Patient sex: M
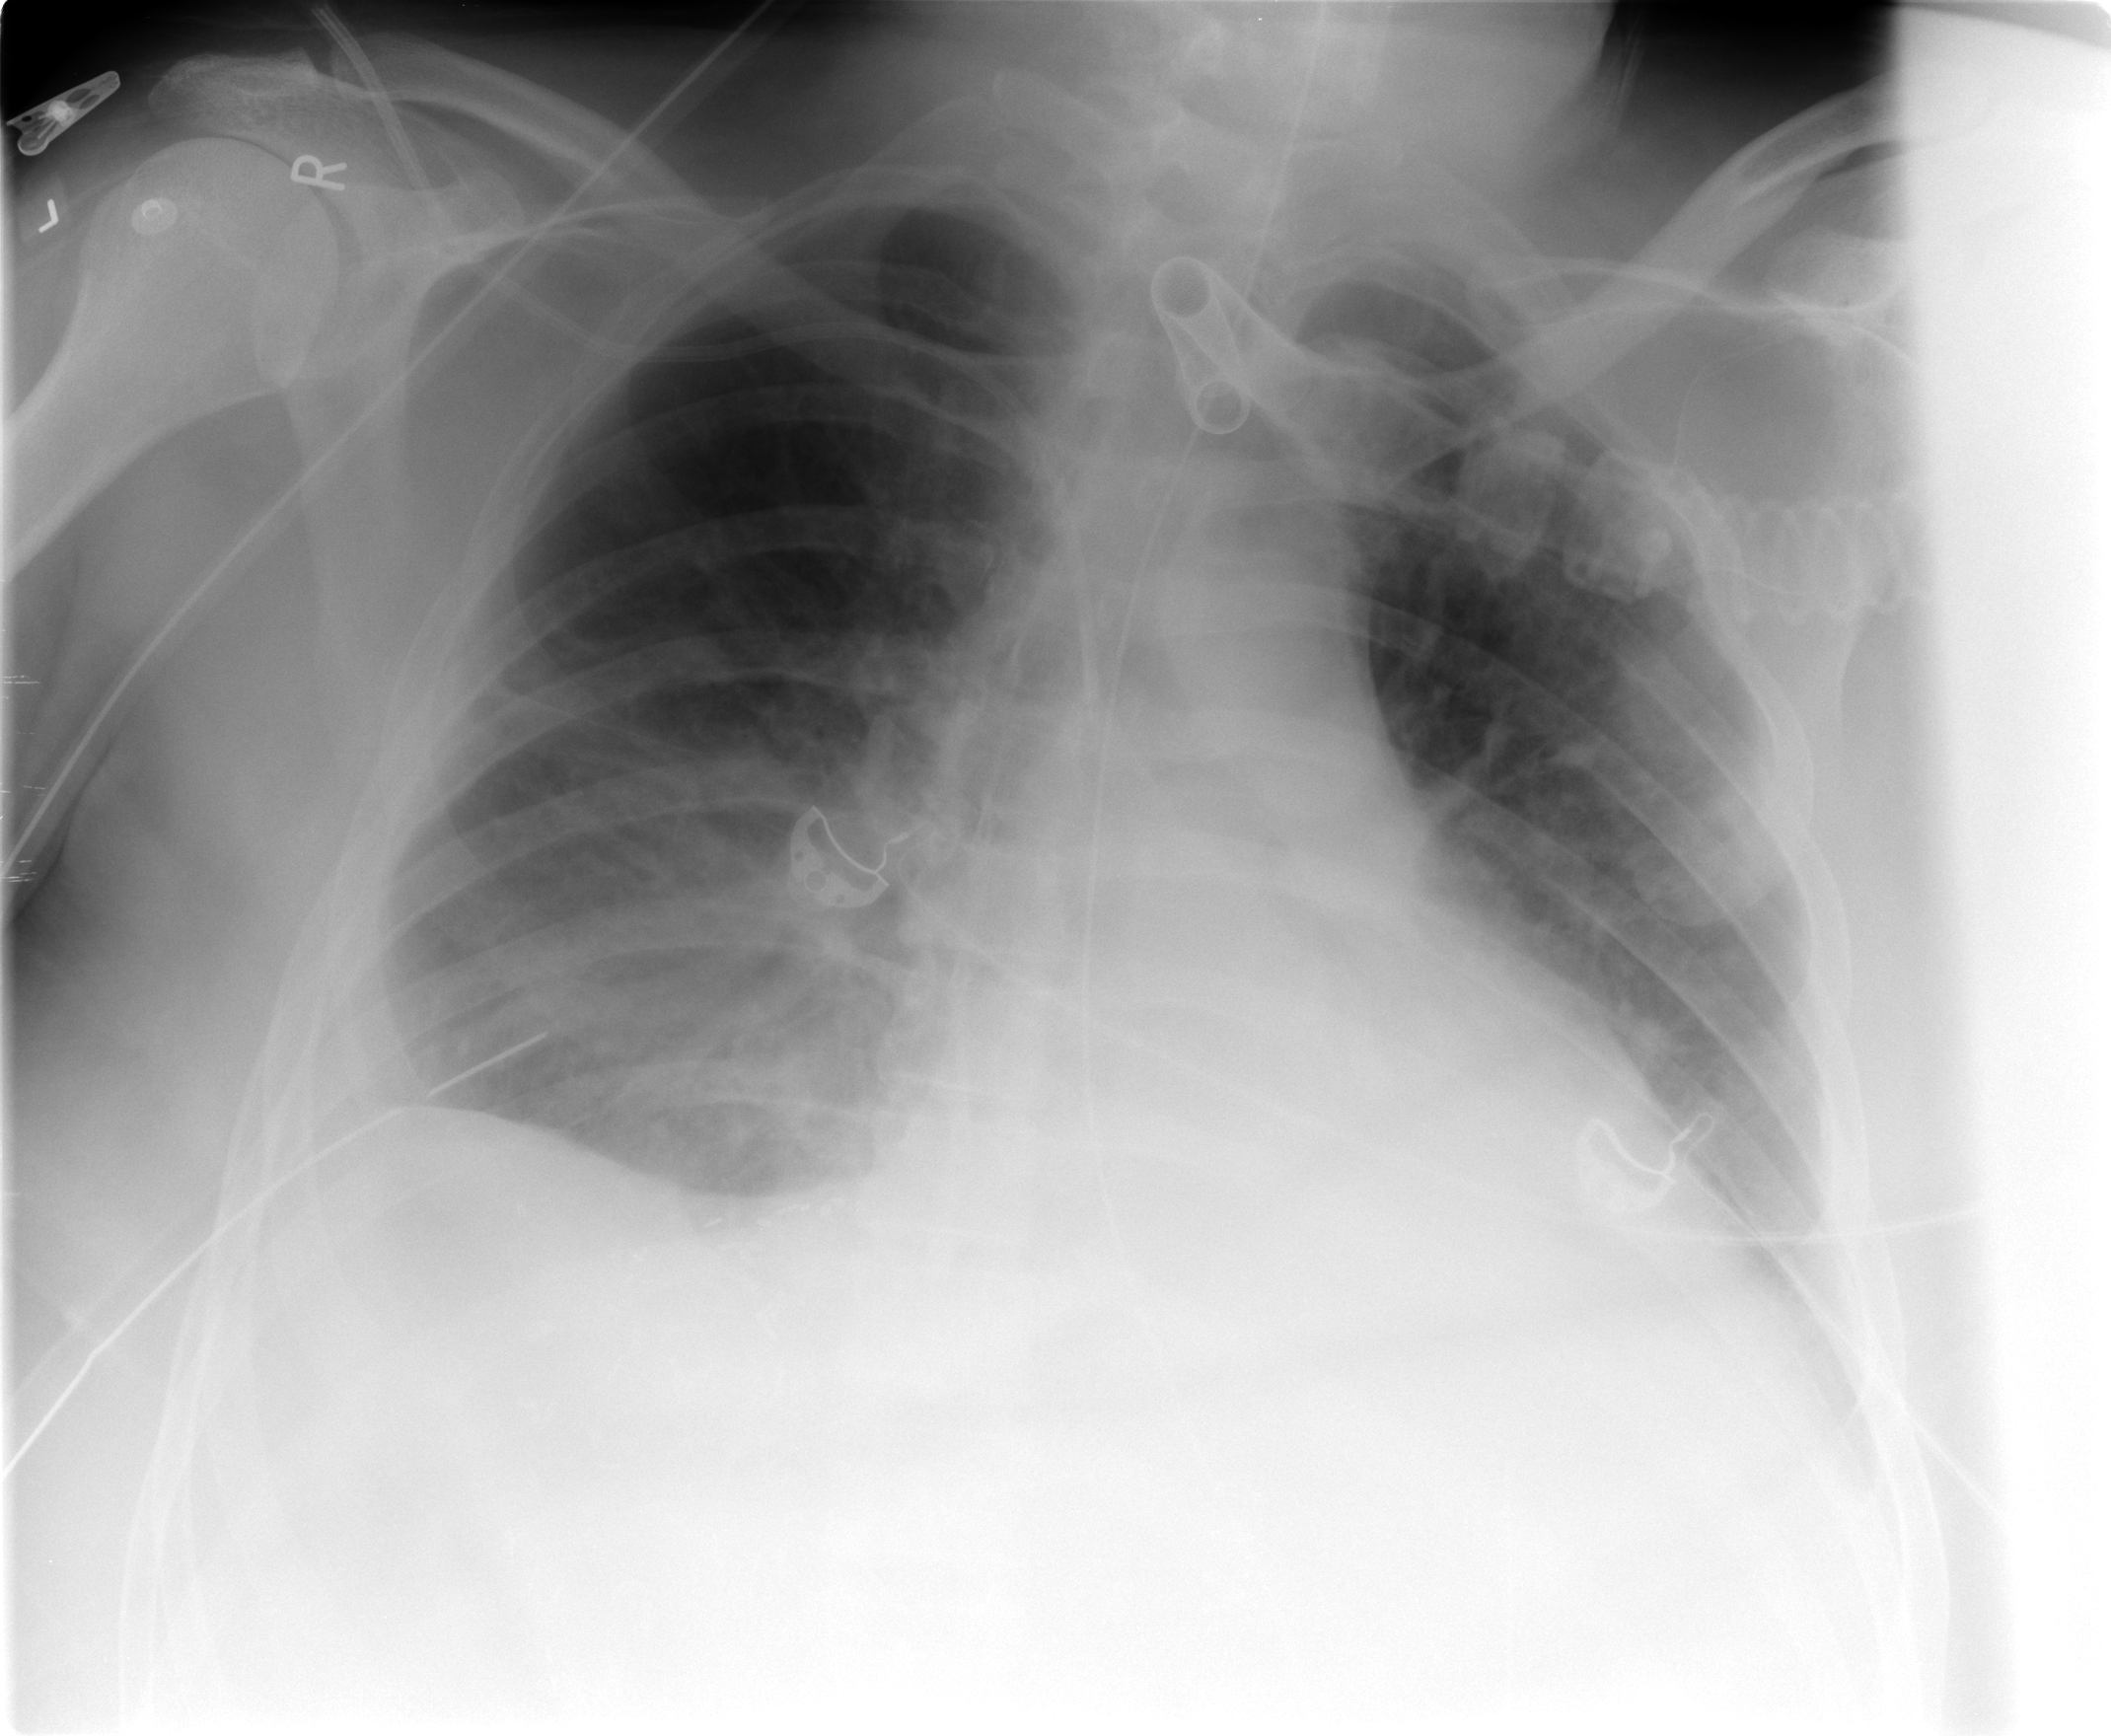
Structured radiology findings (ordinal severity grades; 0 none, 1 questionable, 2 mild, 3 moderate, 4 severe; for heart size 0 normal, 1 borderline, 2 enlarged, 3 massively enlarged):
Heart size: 2
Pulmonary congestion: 2
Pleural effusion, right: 2
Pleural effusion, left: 1
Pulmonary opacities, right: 1
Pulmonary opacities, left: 1
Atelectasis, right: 2
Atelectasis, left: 2